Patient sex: M
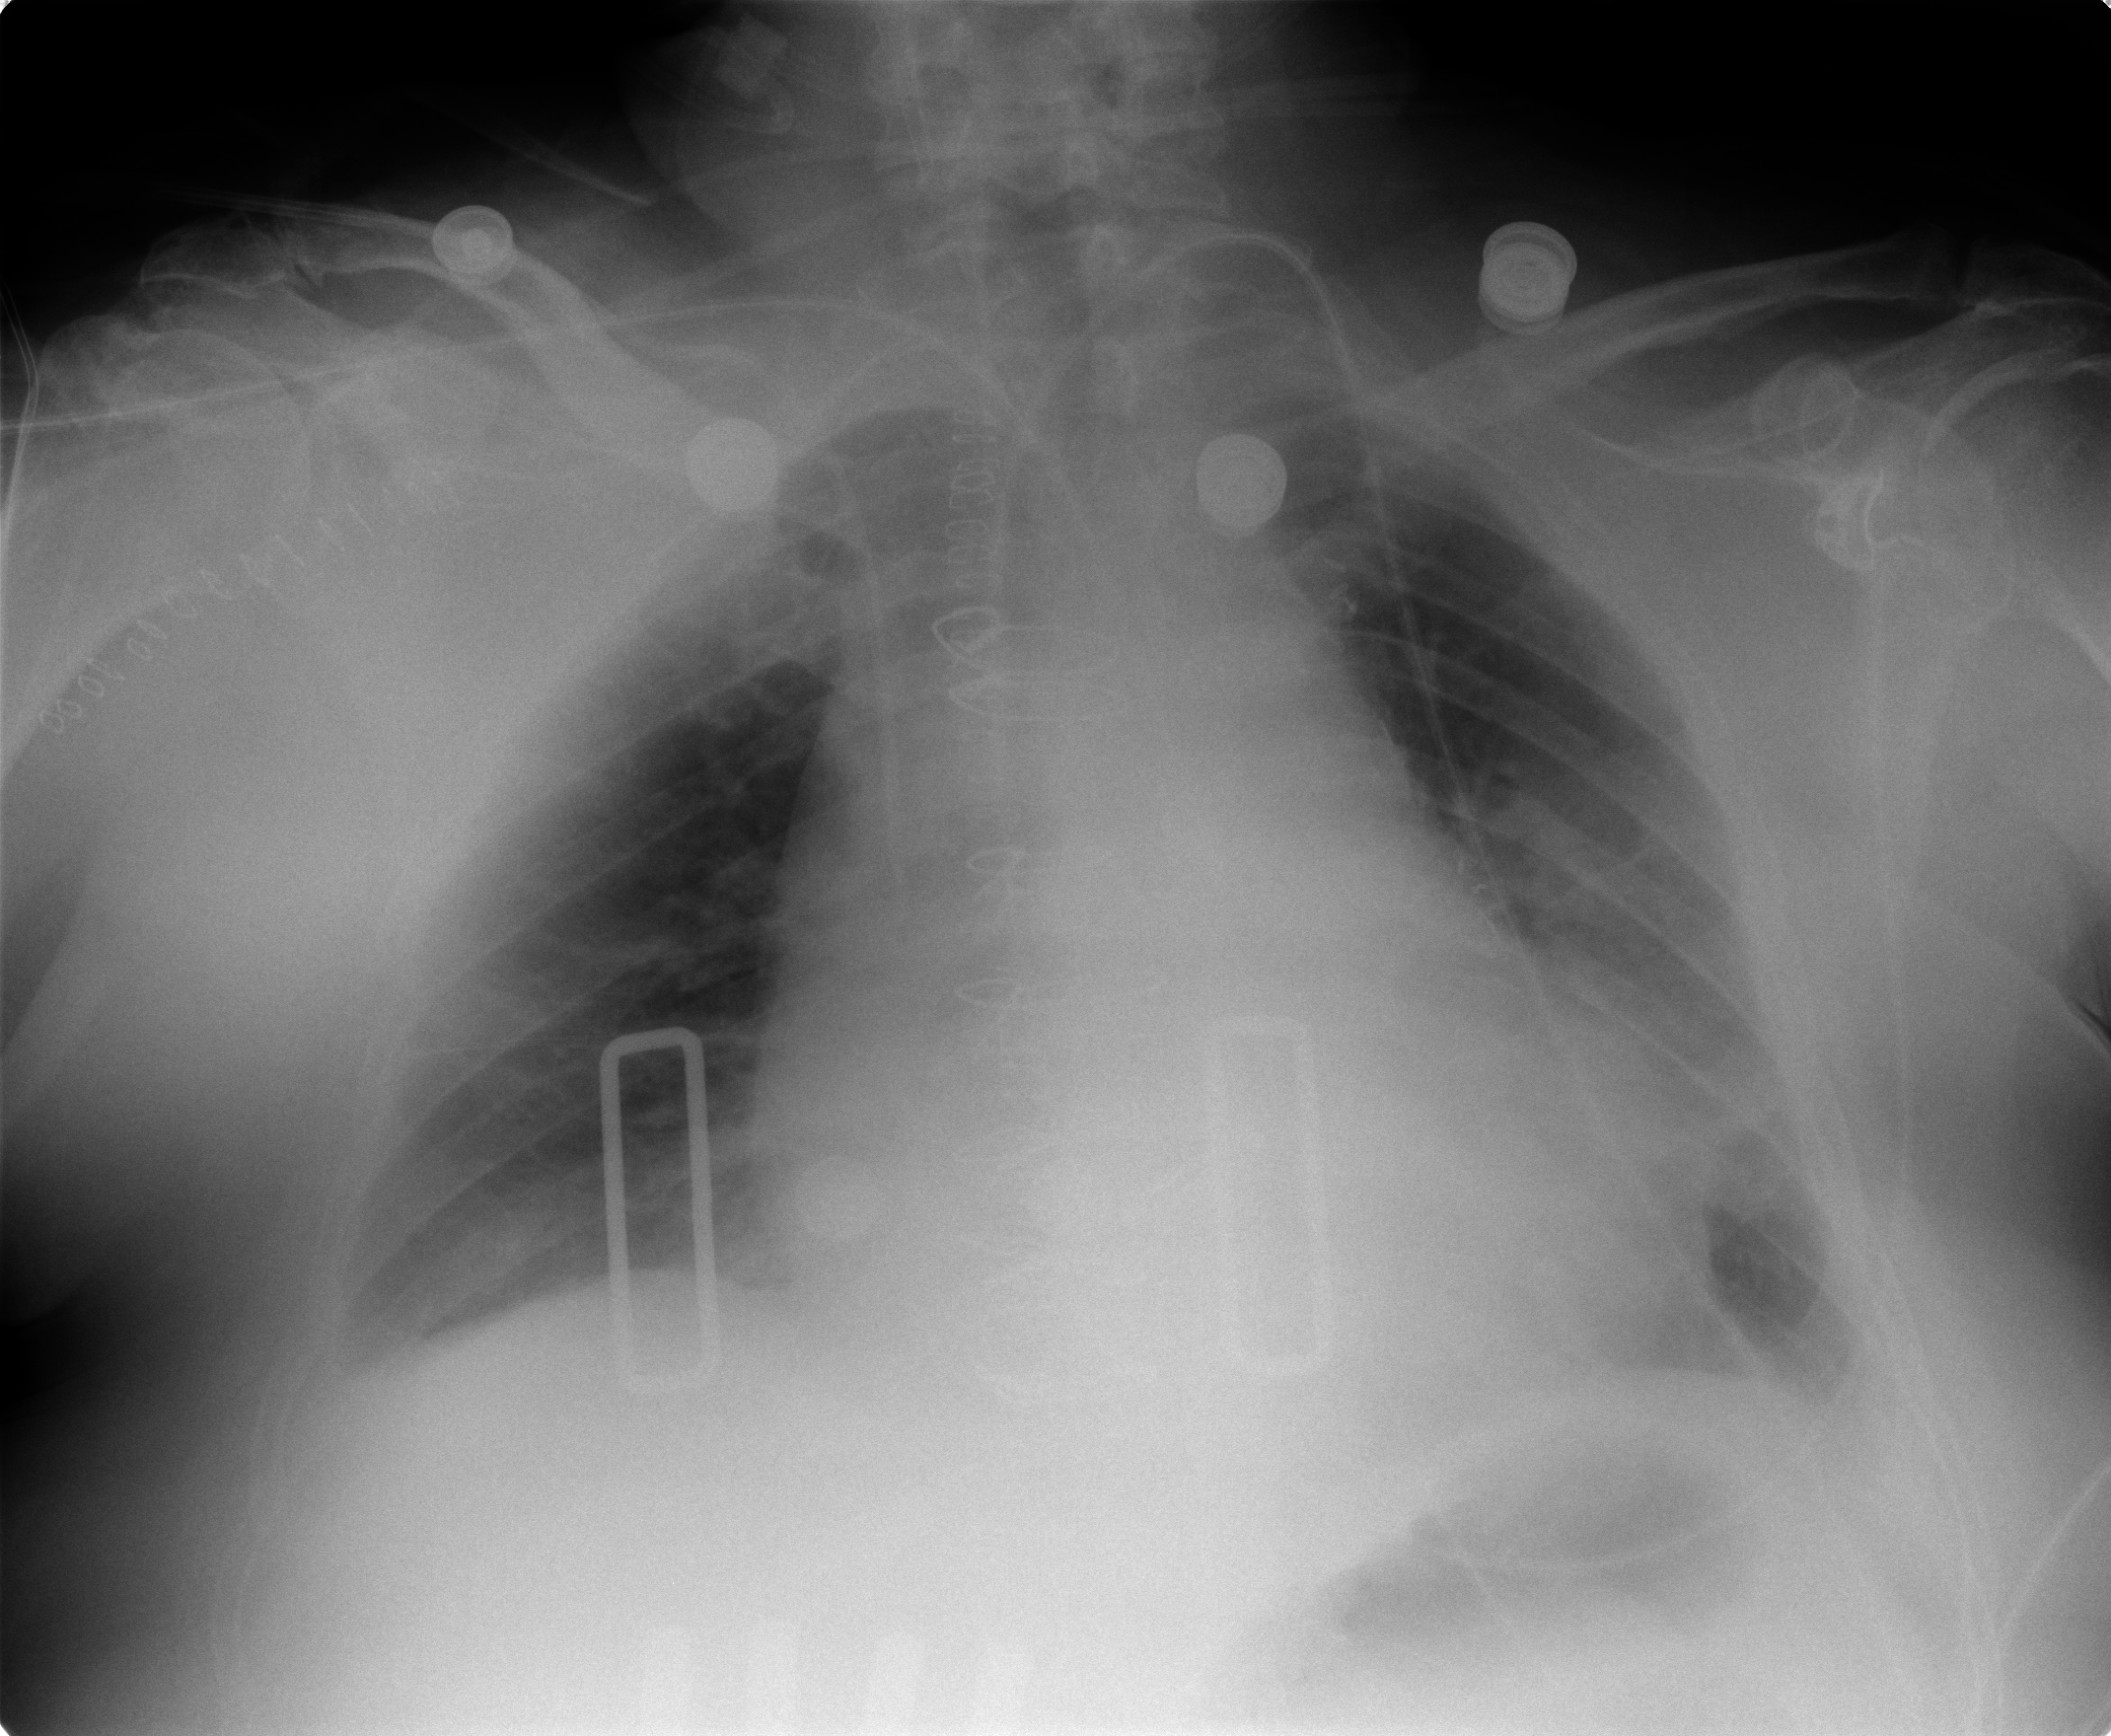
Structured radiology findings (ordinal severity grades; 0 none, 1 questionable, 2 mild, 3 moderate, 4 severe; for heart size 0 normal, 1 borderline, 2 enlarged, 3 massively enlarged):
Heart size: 2
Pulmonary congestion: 2
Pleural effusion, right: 1
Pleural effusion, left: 1
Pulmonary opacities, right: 0
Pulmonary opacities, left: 0
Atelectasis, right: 2
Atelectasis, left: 2